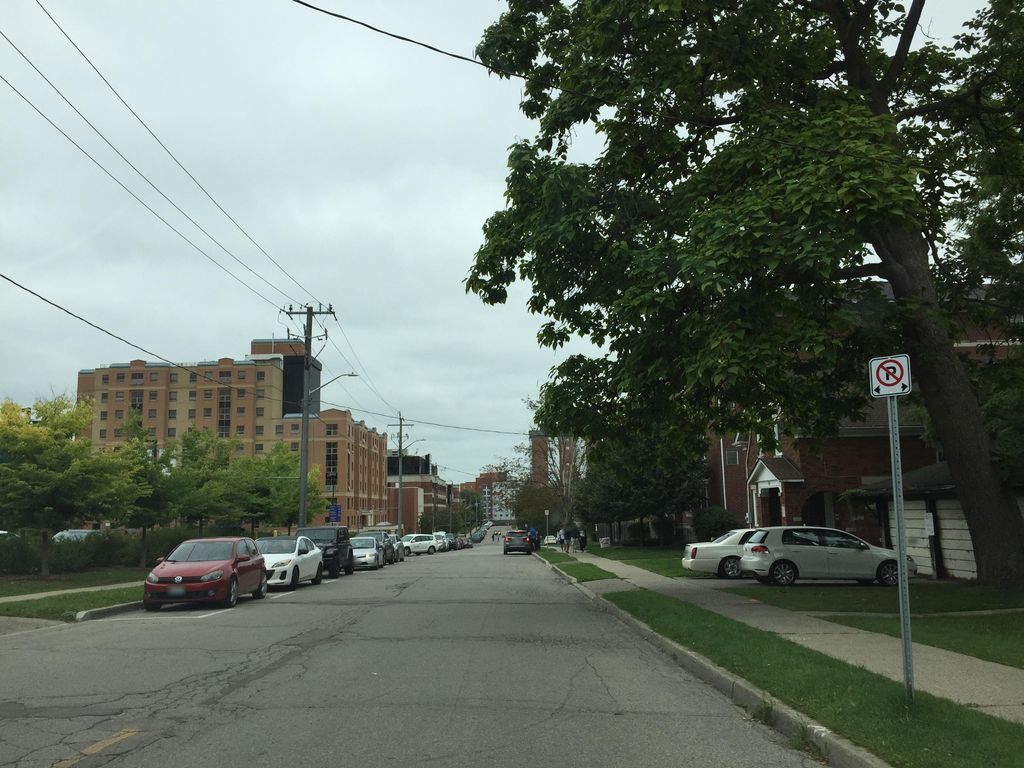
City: kitchener-waterloo